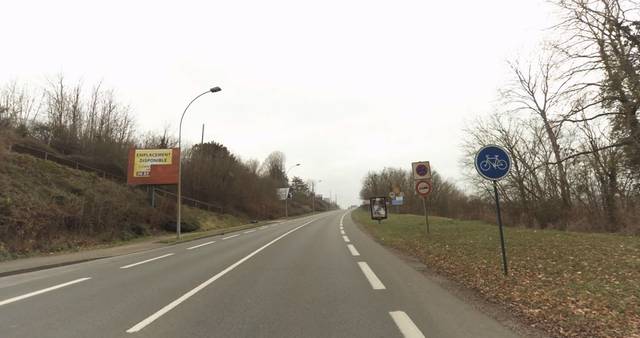
Region: France
Coordinates: 48.08, 1.338